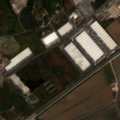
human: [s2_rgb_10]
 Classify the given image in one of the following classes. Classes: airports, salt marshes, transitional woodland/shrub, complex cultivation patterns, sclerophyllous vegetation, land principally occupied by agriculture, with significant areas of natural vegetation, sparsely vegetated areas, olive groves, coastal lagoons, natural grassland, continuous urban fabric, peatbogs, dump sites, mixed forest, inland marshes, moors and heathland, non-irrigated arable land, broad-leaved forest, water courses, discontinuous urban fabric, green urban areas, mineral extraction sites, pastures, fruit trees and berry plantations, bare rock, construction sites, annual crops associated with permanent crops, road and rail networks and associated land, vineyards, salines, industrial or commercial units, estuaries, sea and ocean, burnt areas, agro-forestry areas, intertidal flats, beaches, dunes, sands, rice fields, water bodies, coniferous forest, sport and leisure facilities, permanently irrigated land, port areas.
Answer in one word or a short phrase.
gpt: continuous urban fabric, industrial or commercial units, mineral extraction sites, non-irrigated arable land, rice fields, mixed forest